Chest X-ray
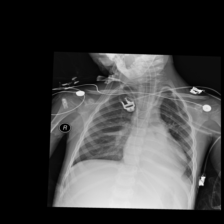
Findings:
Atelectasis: negative
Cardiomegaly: negative
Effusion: positive
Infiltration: positive
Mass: negative
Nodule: negative
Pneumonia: negative
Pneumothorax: negative
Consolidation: positive
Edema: negative
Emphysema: negative
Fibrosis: negative
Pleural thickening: negative
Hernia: negative